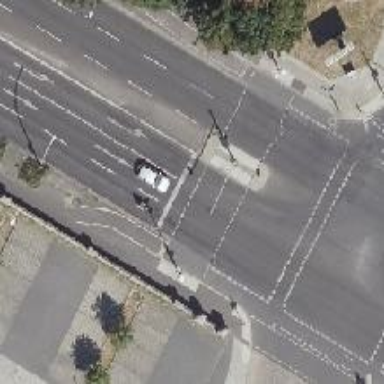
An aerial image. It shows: Road with traffic signals.